Question: I have a list of lists where I want to extract only the first item and write these values into a vector.
I have urls which I parse for text and then retrieve the language (package cld2). My problem is that sometimes there are up to 3 values if the language is mixed ("en" "de" for example) so I only want to save the first one.
I know how to do it with a for-loop but I was wondering if there is a more efficient way? Not too knowledgeable about R but I heard you should try to avoid for loops if possible.
'''
library(cld2)
library(rvest)
urls_test <- c("https://www.kickstarter.com/projects/<PHONE>/safetea-towel-fire-resistant-kitchen-towel", "https://www.kickstarter.com/projects/<PHONE>/des-vacances-en-enfer")
get_lang <- function(x) { read_html(x, trim = TRUE) %>% html_nodes(".js-full-description") %>% html_text() %>% detect_language()}
lang_codes <- map(urls_test, get_lang)
'''

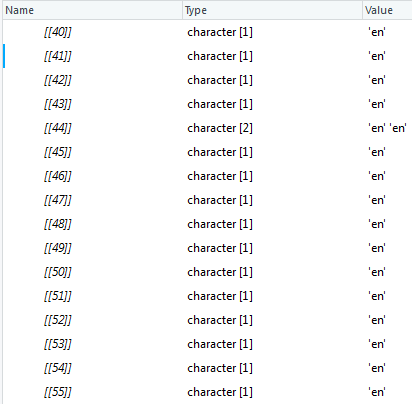
Answer: An option would be to use 'pluck'
'''
library(purrr)
map(lang_codes, pluck, 1)
'''
---
Or in 'base R' with 'lapply'
'''
sapply(lang_codes, '[[', 1)
#[1] "en" "fr"
'''